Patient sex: M
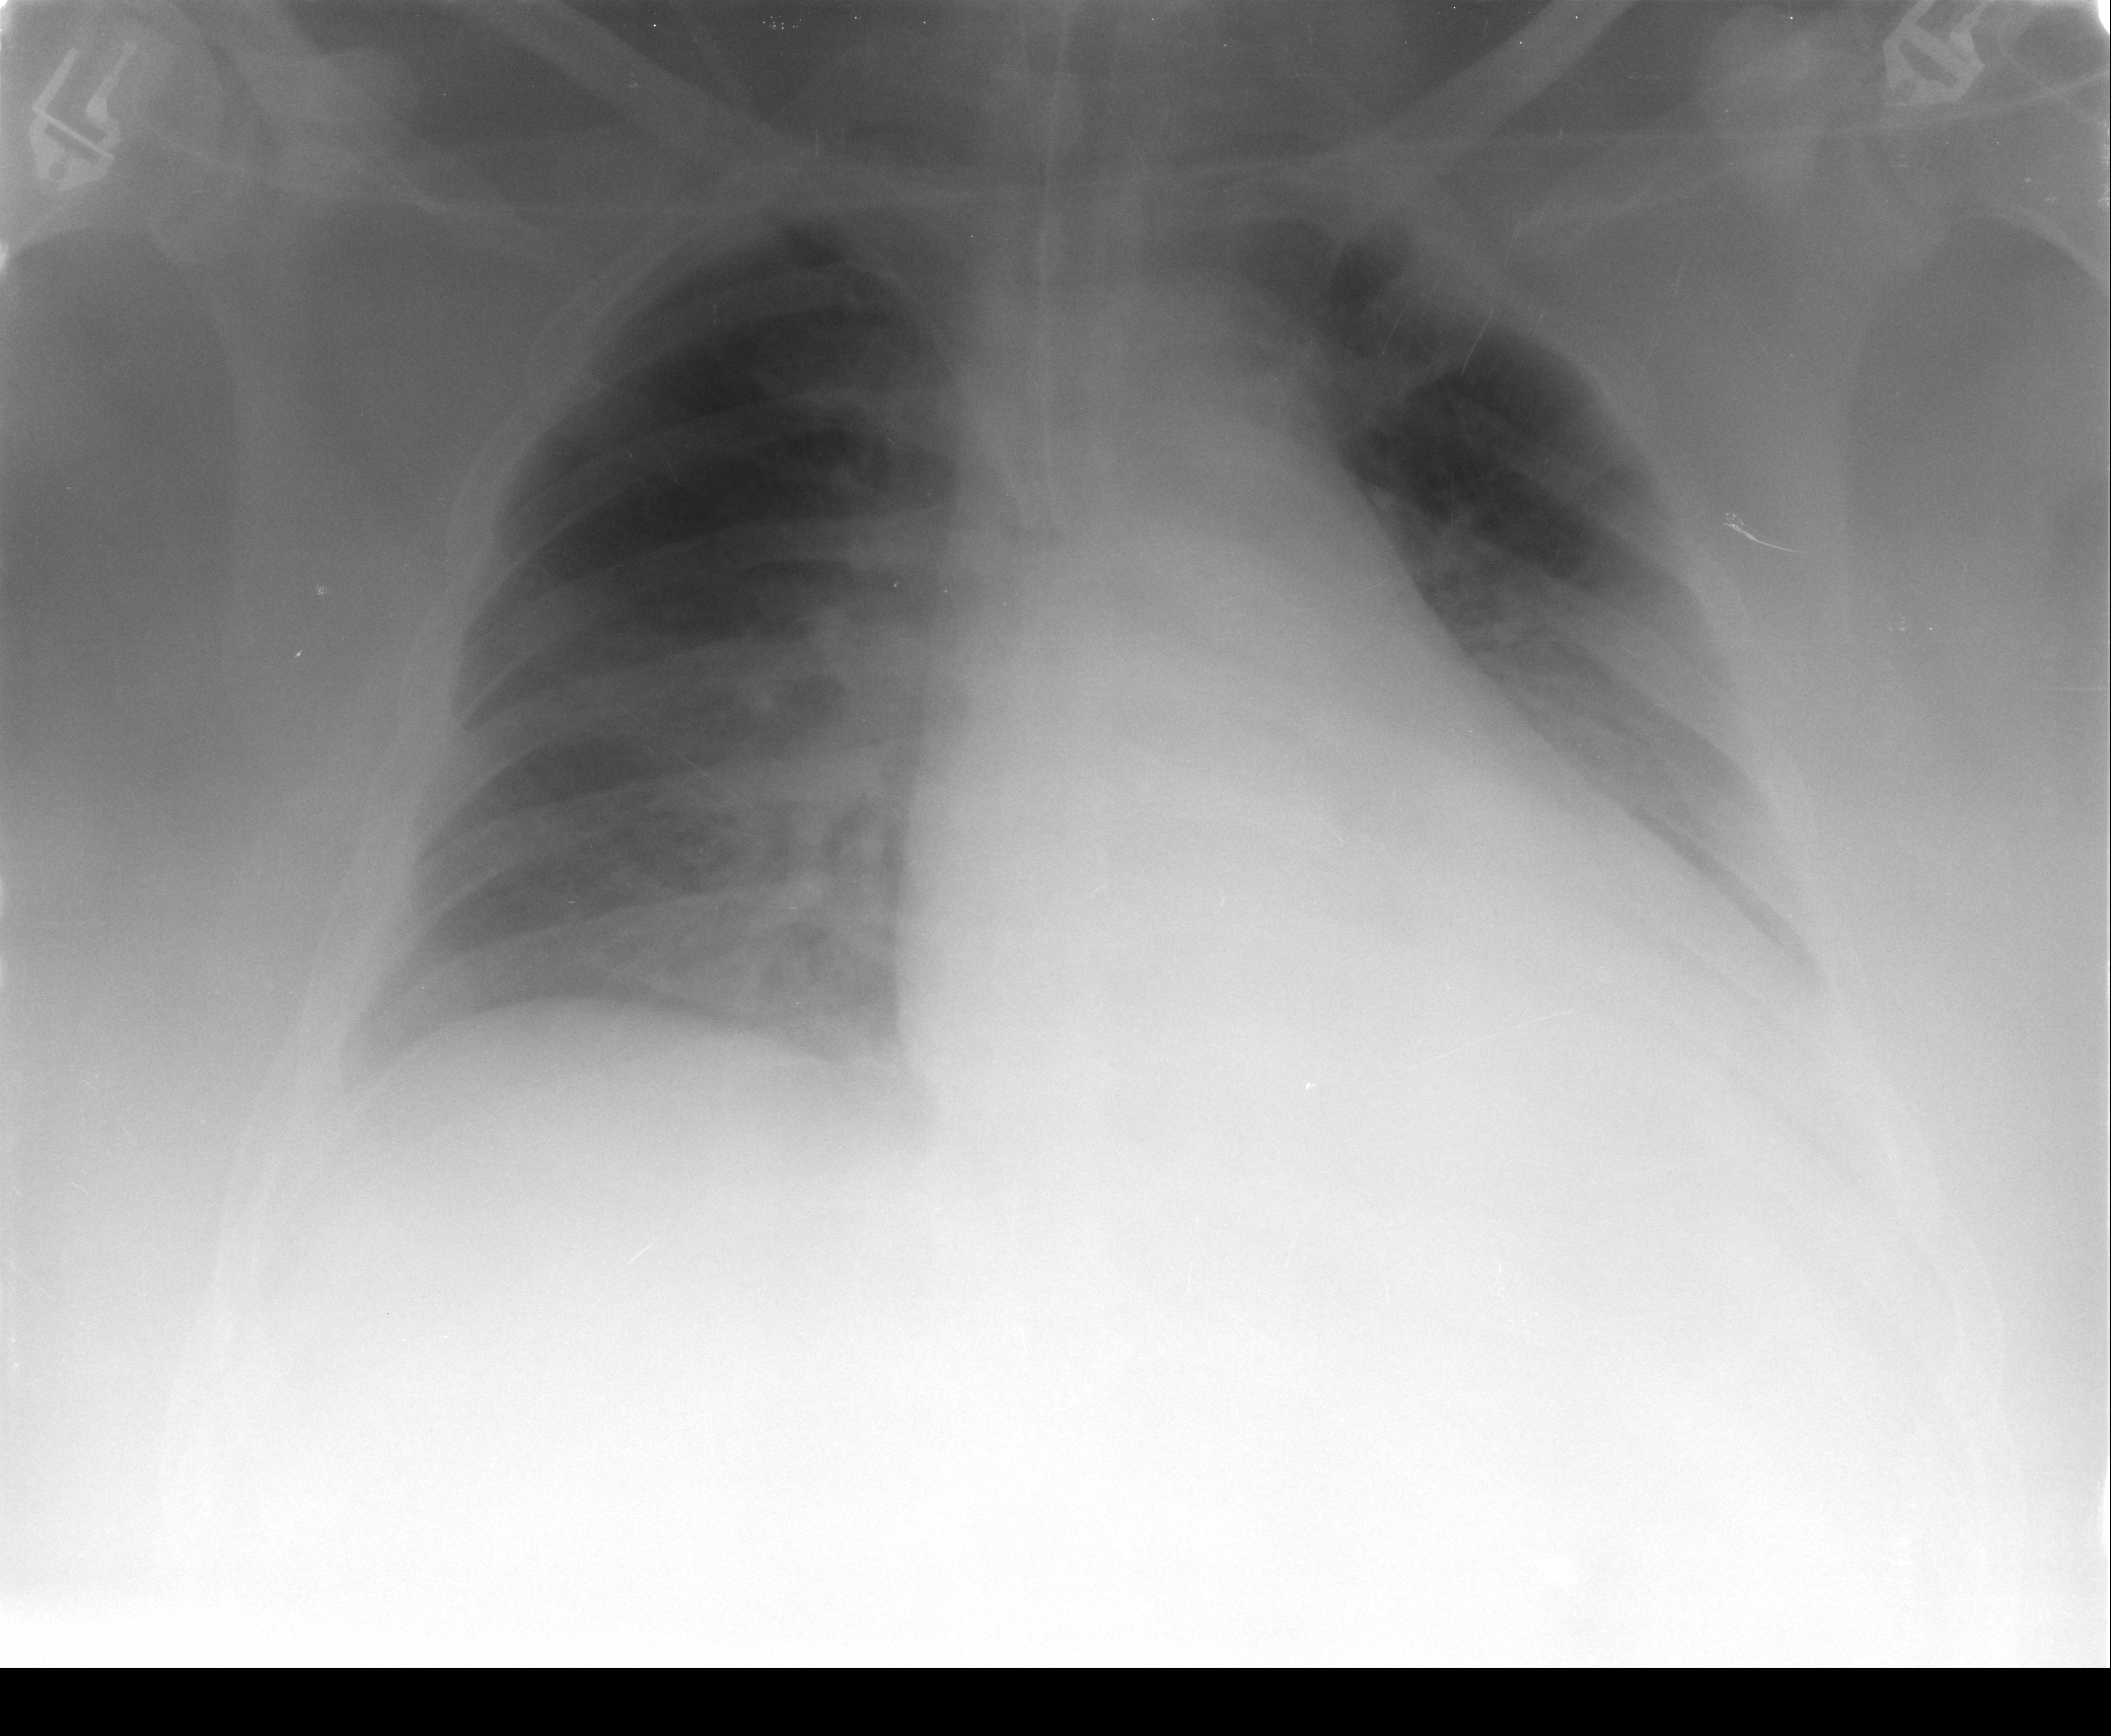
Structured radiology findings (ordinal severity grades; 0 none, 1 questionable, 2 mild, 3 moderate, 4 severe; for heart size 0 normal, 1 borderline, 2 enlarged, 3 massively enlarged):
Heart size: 2
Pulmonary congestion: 2
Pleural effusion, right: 2
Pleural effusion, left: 2
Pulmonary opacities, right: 2
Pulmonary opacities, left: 2
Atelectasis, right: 2
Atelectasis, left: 2